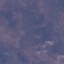
Land use / land cover: HerbaceousVegetation